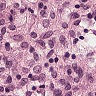
Metastatic tissue present: no